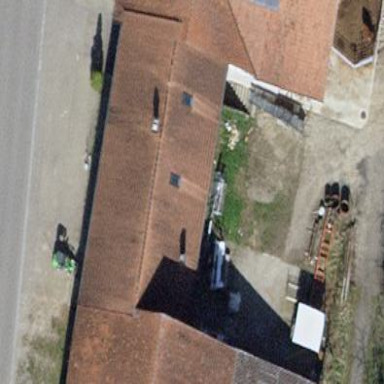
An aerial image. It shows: Gabled roof farm building.